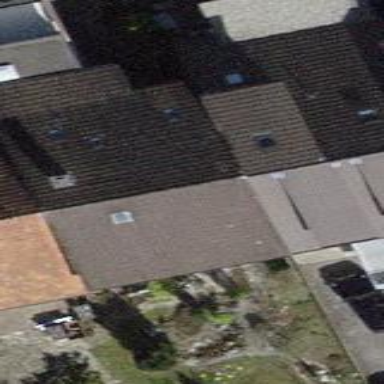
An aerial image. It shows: Building with tile roof.